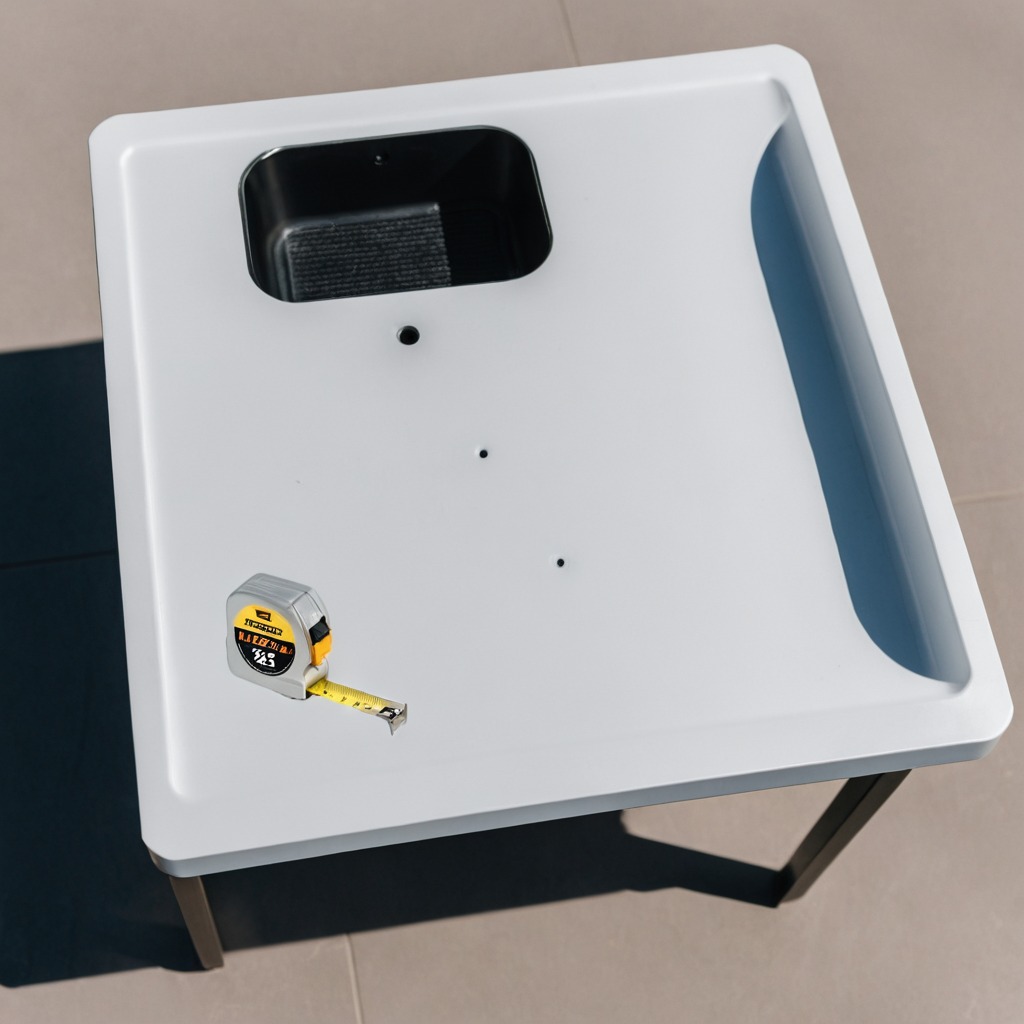
A measuring tape is lying on the table.